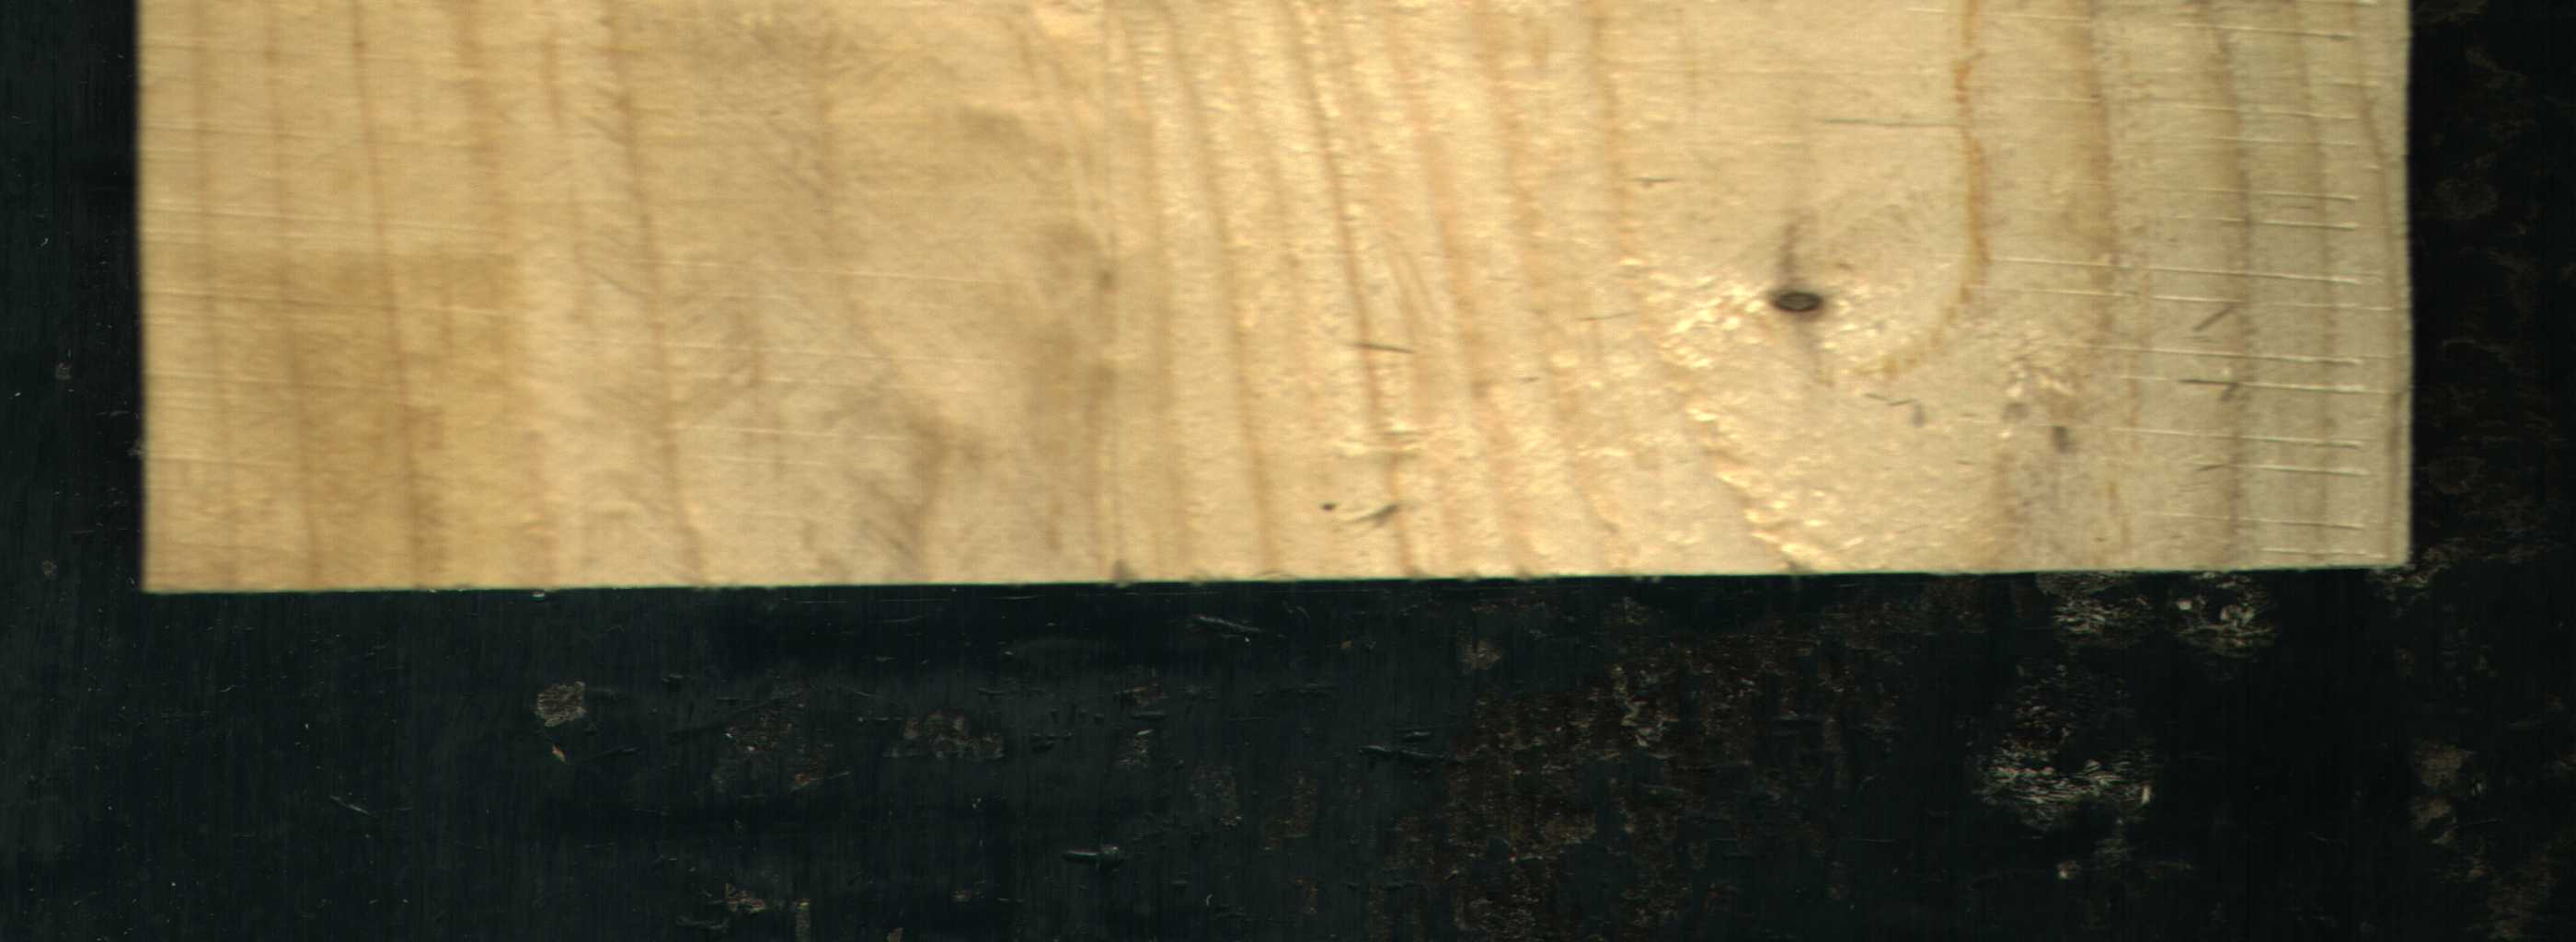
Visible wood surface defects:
Dead_Knot